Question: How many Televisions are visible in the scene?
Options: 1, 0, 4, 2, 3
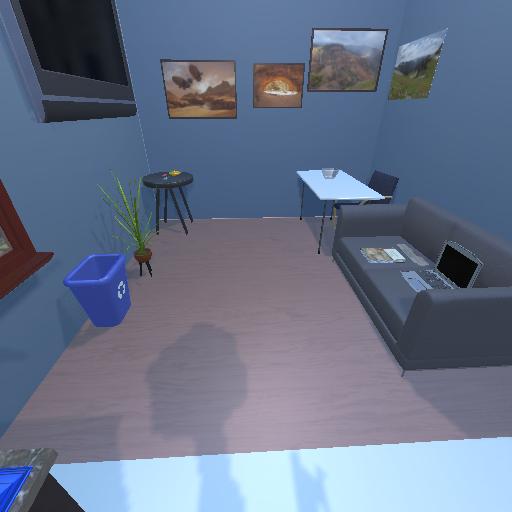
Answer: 1